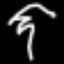
Label: palm tree